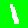
Digit: 1